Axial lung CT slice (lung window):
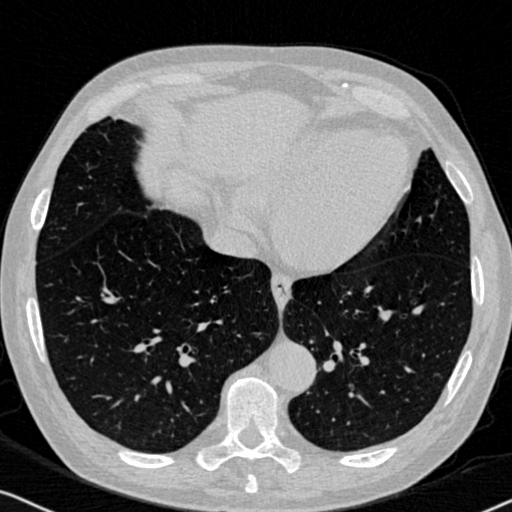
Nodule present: no